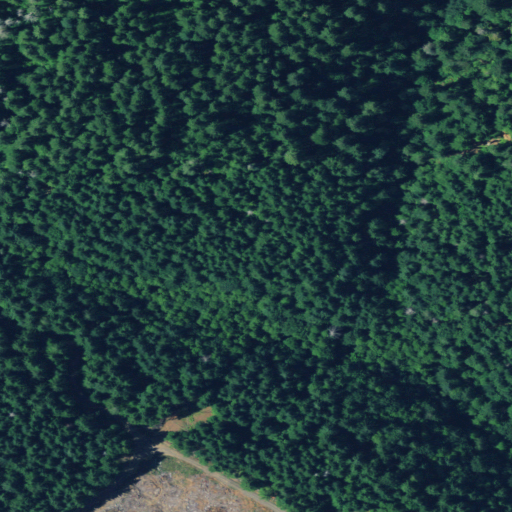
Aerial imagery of valley in Oregon named Cougar Gulch containing evergreen forest, mixed forest, open development, and grassland